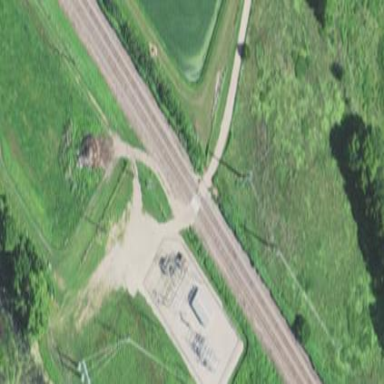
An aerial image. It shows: Power substation enclosed by fence.